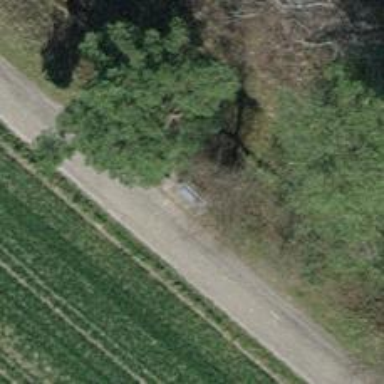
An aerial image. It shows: Bench for seating.